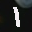
Label: 1